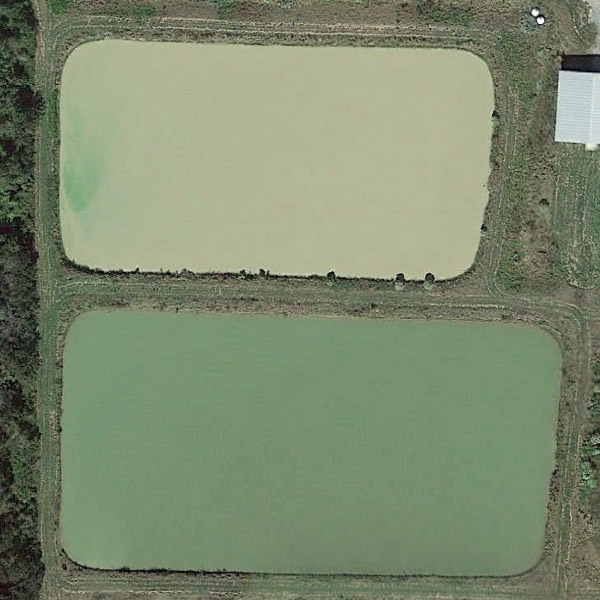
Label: Pond